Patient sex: M
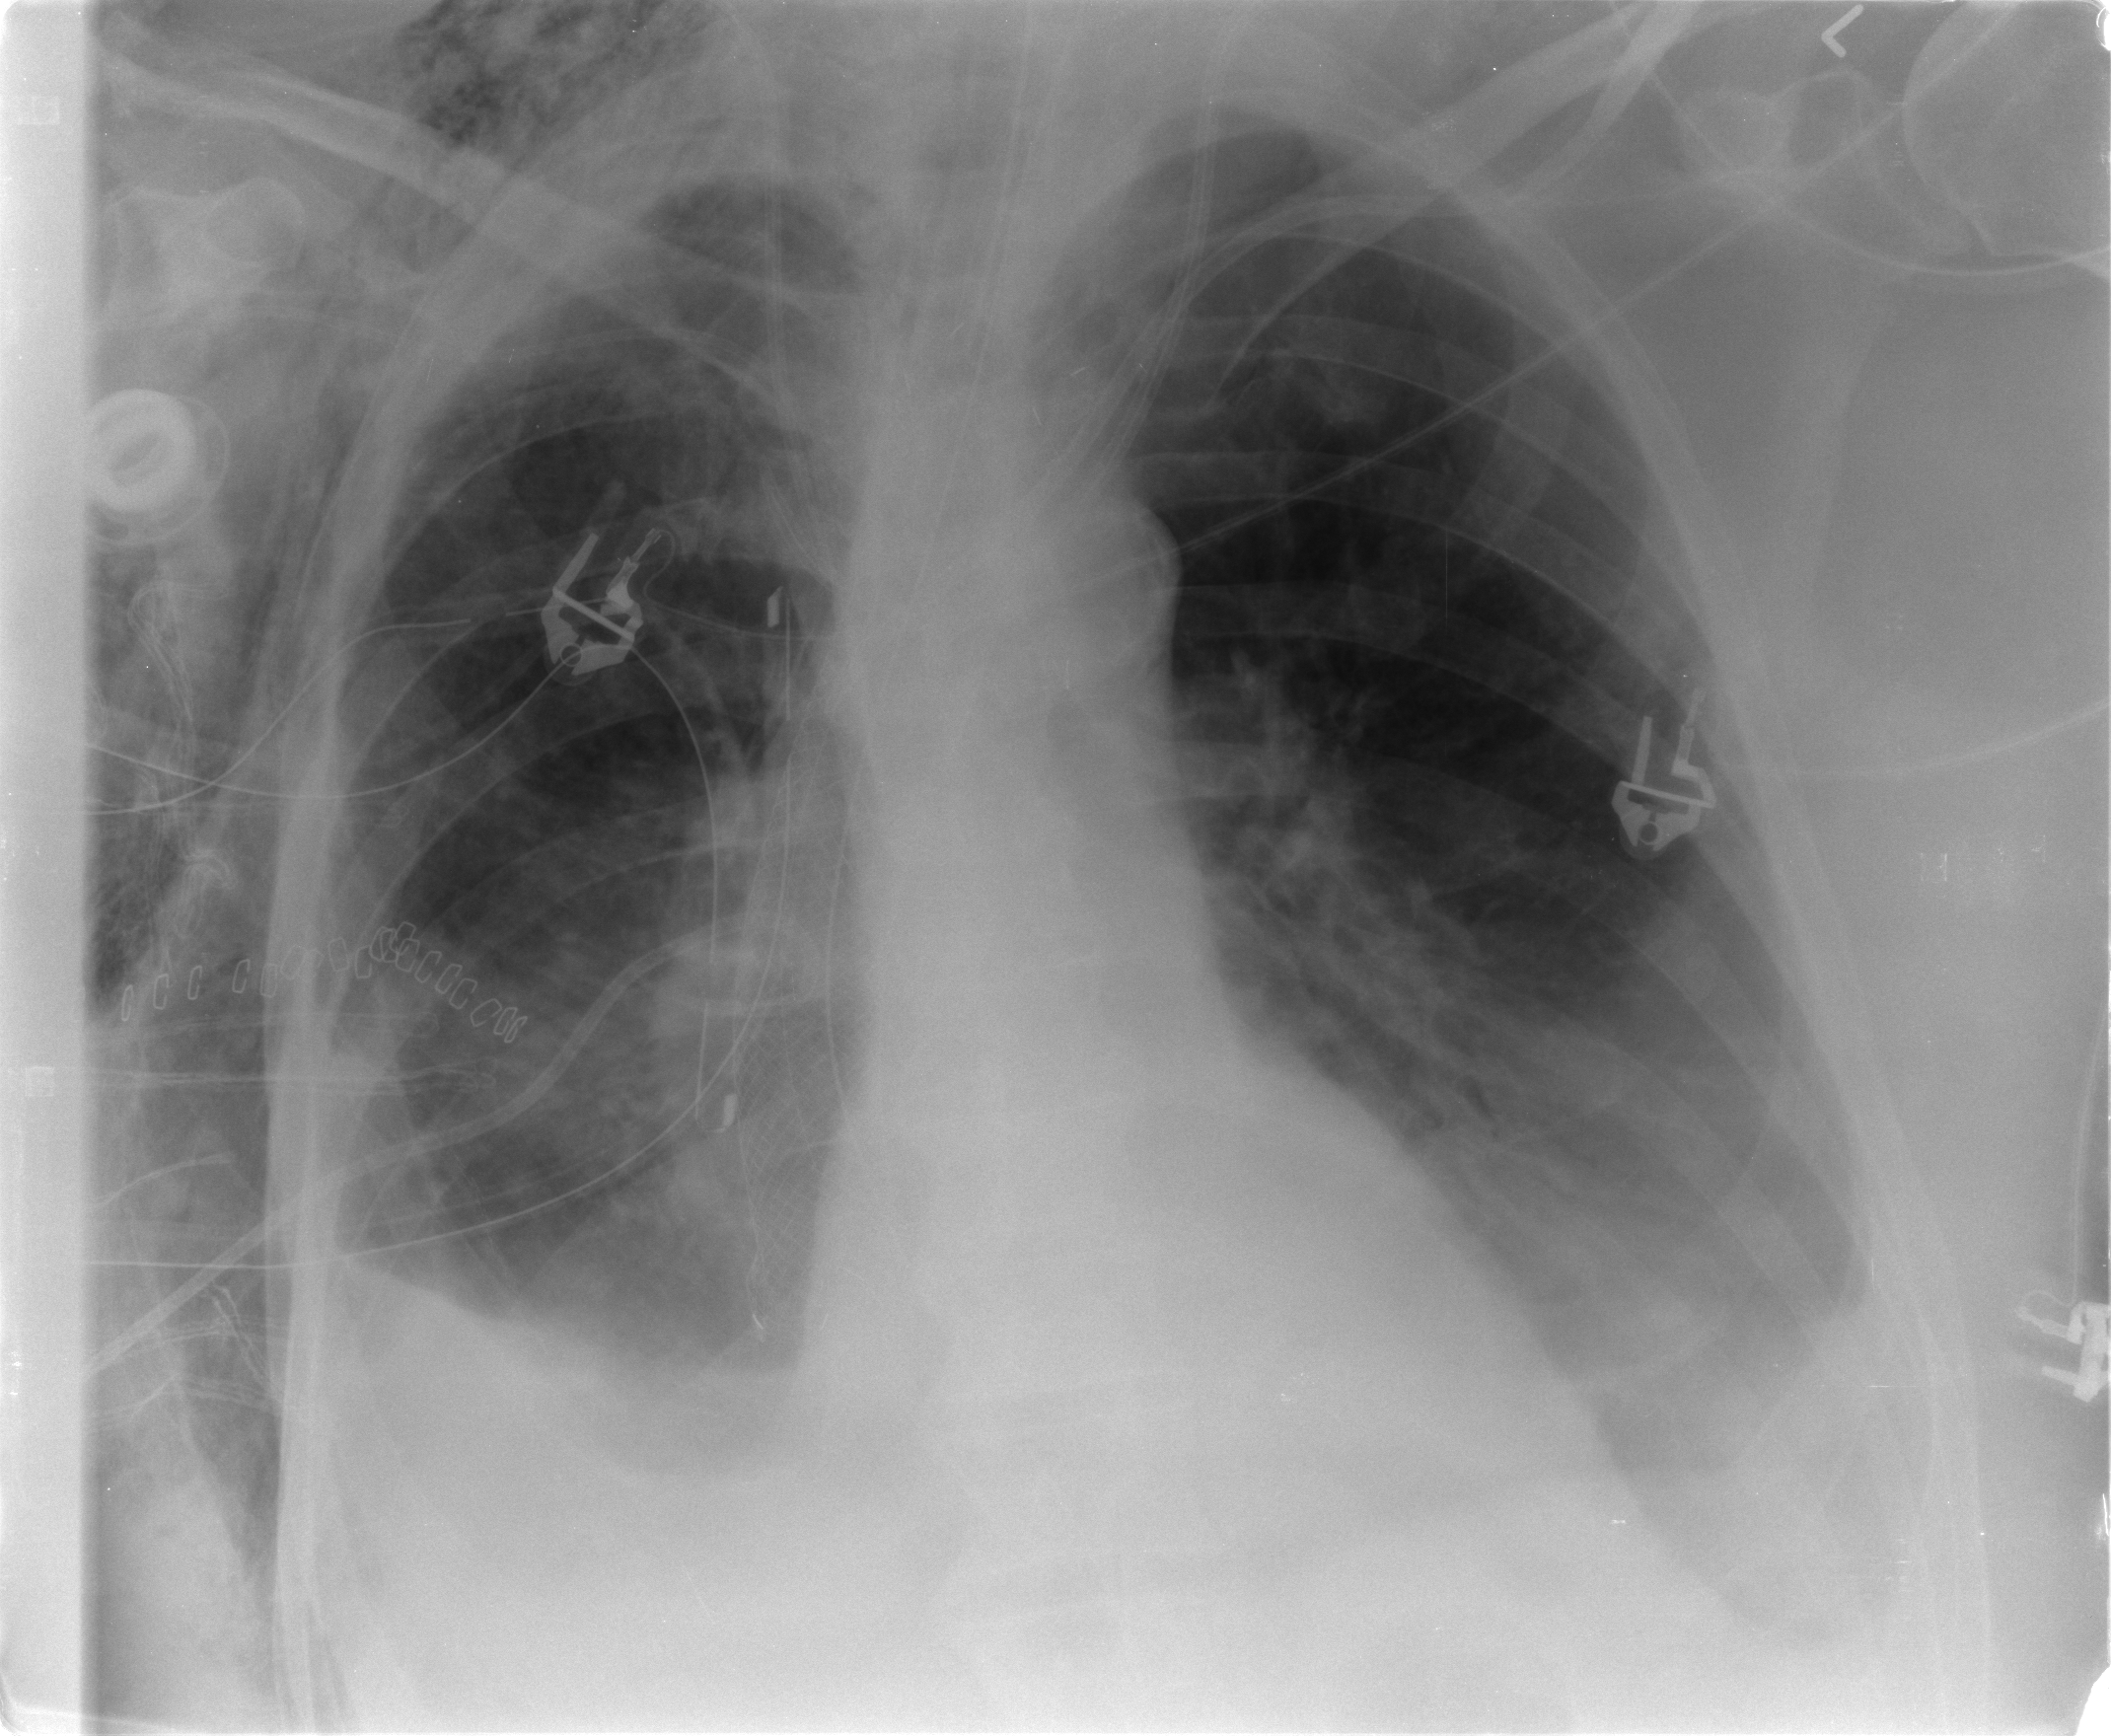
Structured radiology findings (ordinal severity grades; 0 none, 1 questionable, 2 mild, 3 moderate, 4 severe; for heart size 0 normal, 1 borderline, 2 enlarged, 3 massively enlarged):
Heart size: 0
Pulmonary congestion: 0
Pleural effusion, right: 2
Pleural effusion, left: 3
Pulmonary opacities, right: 0
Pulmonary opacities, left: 0
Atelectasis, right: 2
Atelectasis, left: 2